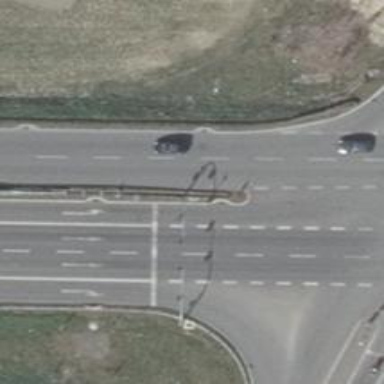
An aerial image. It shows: Road with traffic signals.